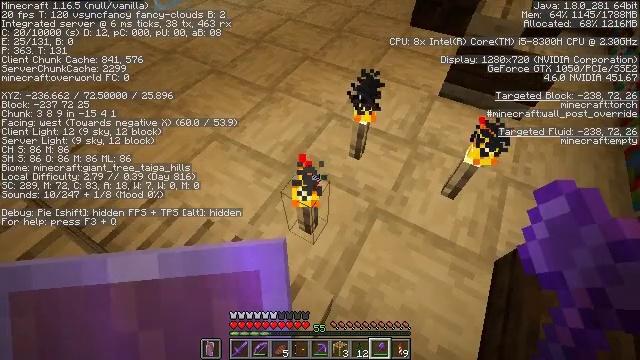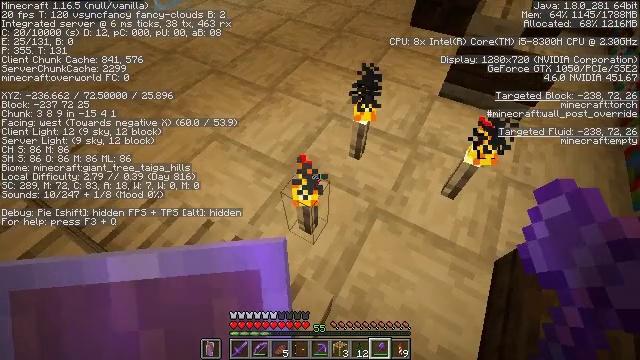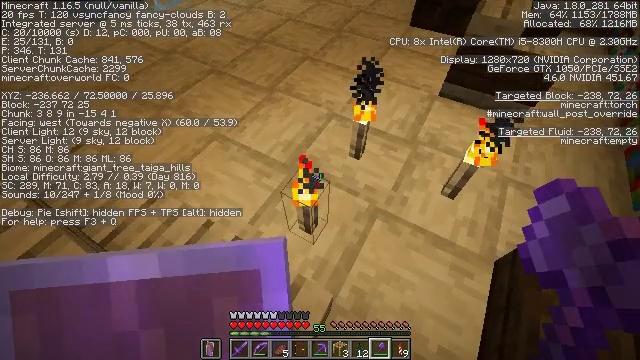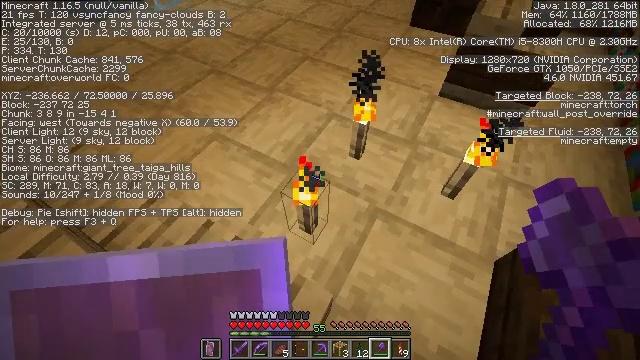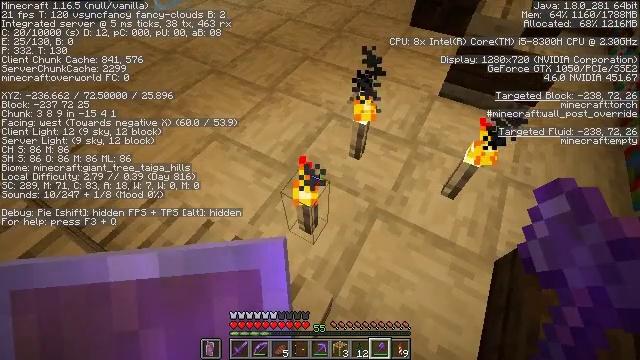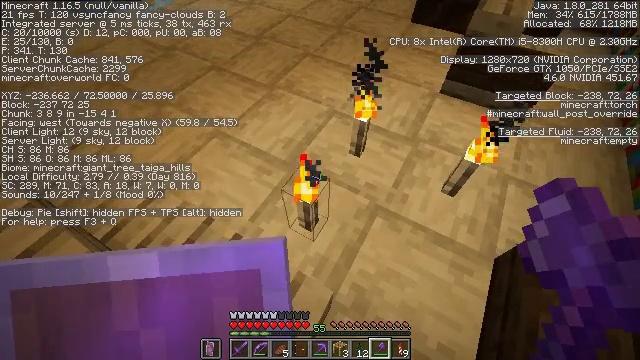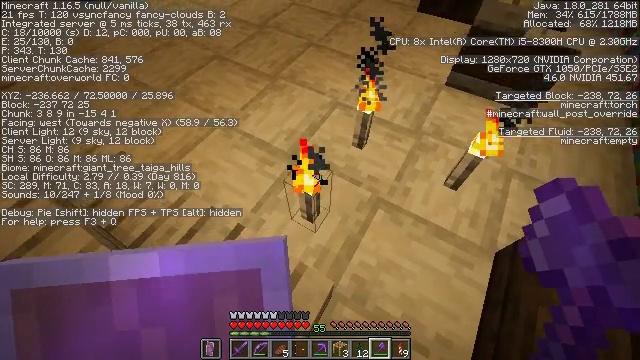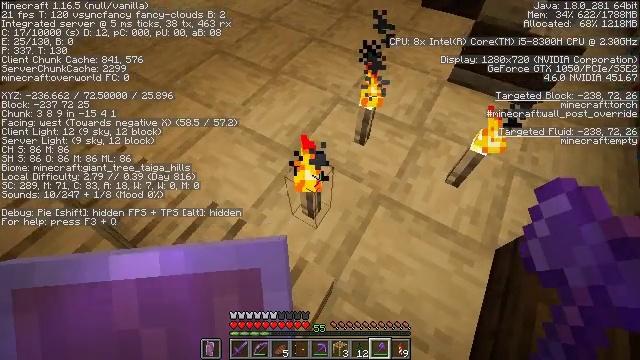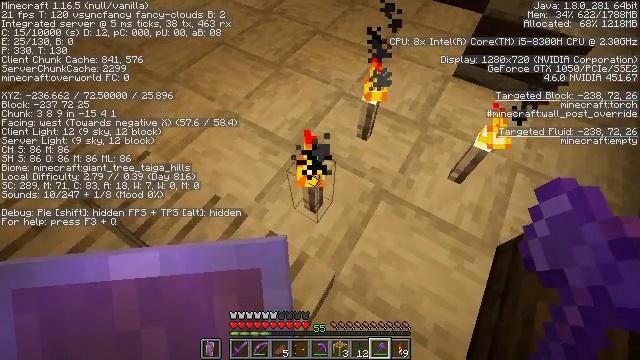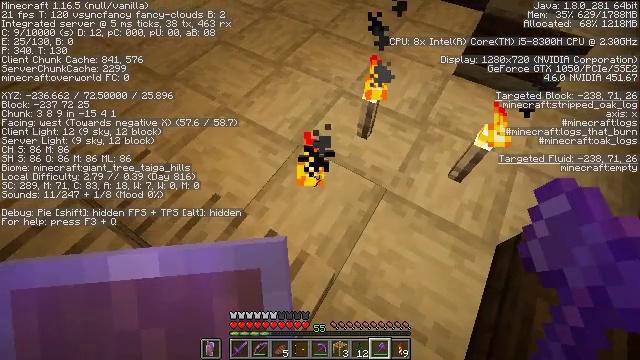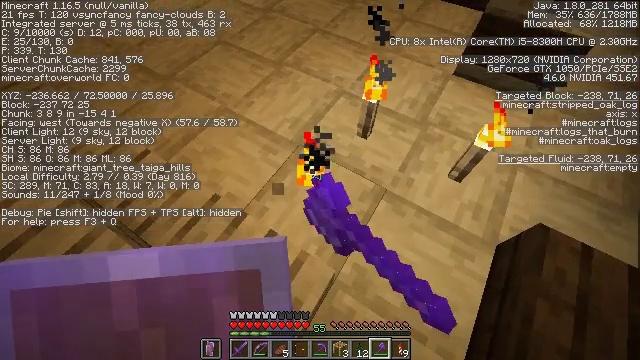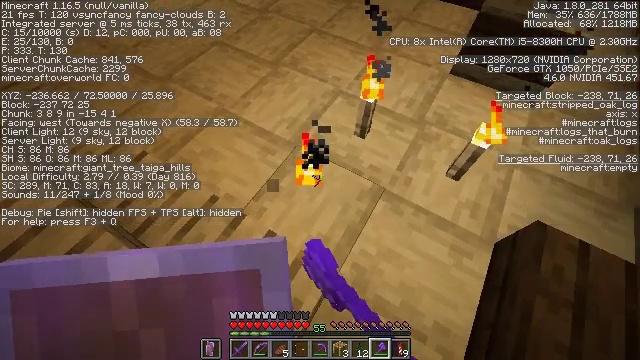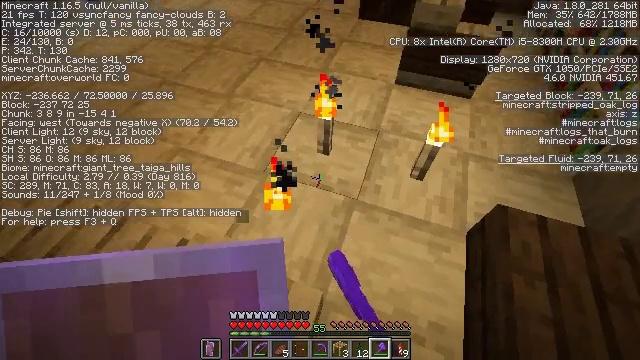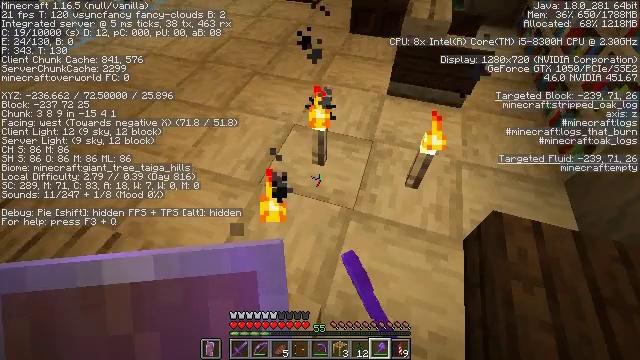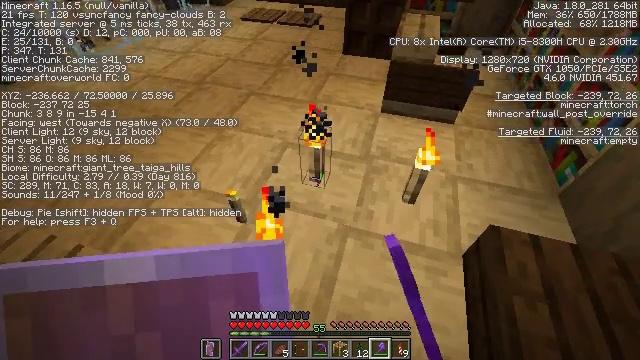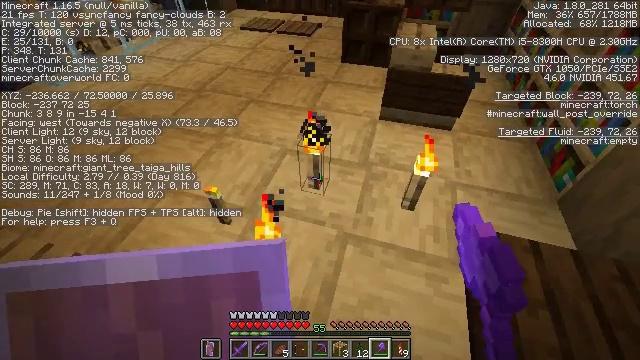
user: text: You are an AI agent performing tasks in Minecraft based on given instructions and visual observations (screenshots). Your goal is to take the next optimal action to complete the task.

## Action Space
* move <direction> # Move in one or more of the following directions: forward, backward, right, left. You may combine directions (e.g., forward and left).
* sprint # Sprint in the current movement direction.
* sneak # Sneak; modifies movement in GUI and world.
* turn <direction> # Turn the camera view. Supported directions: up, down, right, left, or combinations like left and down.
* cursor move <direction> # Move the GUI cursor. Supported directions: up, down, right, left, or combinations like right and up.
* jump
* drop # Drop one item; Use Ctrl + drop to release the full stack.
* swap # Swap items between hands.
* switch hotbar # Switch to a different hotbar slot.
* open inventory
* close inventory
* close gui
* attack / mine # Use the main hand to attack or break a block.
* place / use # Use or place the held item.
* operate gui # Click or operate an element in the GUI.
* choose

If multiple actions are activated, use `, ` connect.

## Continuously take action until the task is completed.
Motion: motion action
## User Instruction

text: Remove the torch from its spot.
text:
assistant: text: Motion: no_op
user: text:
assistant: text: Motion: no_op
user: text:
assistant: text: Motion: no_op
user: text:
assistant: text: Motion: no_op
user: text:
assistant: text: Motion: no_op
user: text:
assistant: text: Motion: turn down
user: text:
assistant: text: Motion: no_op
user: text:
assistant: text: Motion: turn down
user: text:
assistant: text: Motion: attack / mine
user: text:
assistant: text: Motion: attack / mine
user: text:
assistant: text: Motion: no_op
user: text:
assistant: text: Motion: turn right and up
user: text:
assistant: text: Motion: turn right and up
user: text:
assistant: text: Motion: turn right and up
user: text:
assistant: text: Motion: turn up
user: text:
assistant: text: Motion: no_op
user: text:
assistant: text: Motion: no_op
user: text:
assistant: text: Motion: no_op
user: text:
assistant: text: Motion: no_op
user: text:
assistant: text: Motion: no_op
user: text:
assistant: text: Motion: no_op
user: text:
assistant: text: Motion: attack / mine
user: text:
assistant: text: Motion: attack / mine
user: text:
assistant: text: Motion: turn right
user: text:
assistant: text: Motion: turn right
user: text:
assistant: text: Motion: turn right
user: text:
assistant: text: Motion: no_op
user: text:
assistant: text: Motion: no_op
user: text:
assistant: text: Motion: no_op
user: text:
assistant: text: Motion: no_op